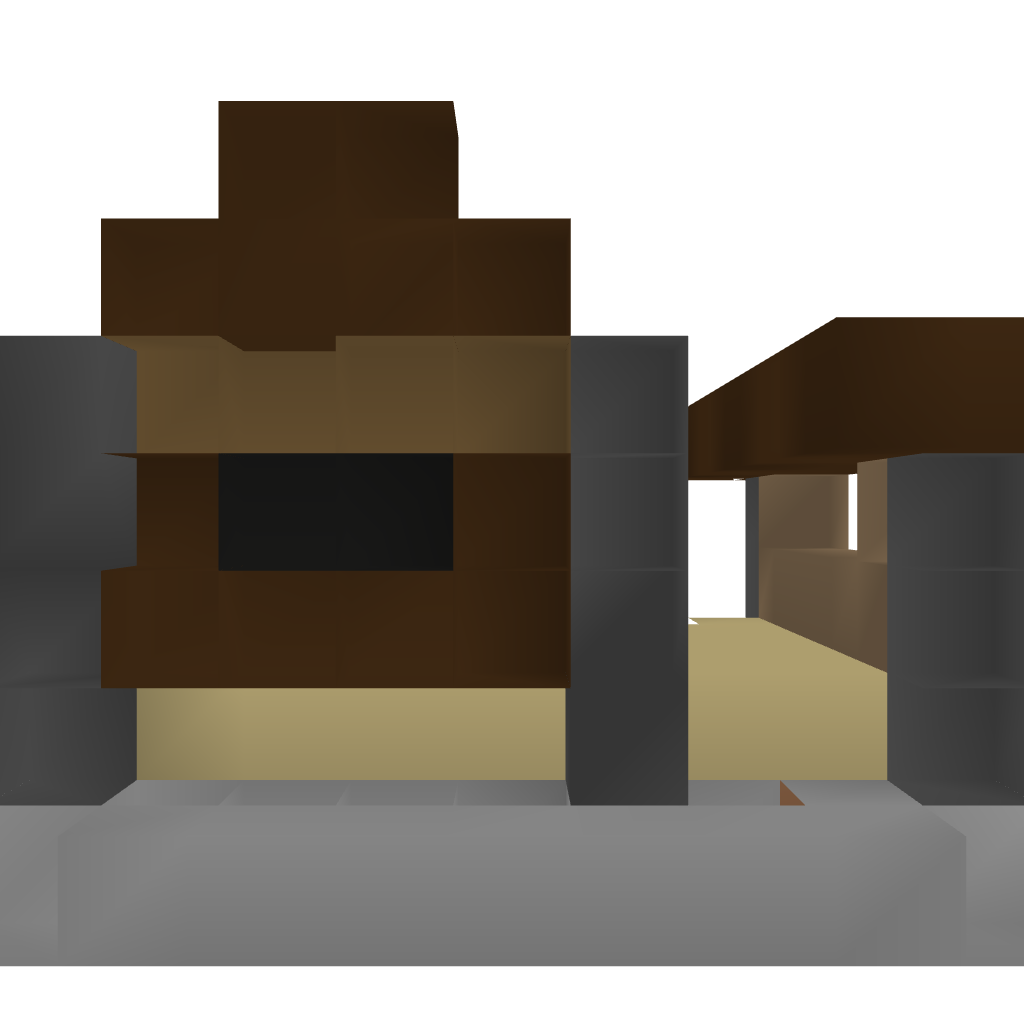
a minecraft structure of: Small Survival Shack